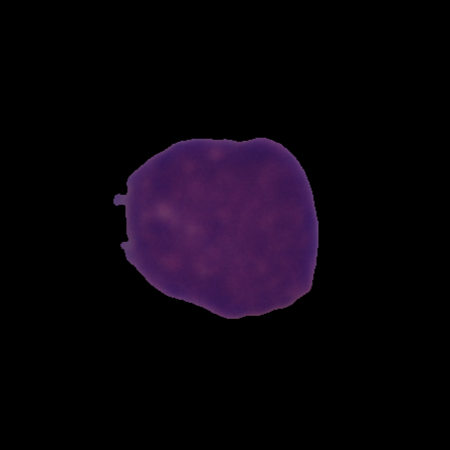
Label: cancer